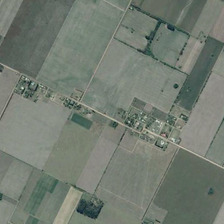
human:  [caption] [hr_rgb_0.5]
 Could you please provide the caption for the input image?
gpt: many pieces of farmlands are together .

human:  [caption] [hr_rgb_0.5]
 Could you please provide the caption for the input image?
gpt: many pieces of farmlands are together .

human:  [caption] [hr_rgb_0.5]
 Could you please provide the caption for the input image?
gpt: many pieces of farmlands are together .

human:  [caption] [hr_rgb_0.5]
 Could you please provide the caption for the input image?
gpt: many pieces of farmlands are together .

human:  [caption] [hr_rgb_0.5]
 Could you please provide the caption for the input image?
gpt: many pieces of farmlands are together .